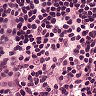
Metastatic tissue present: no